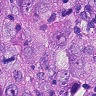
Metastatic tissue present: yes